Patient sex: M
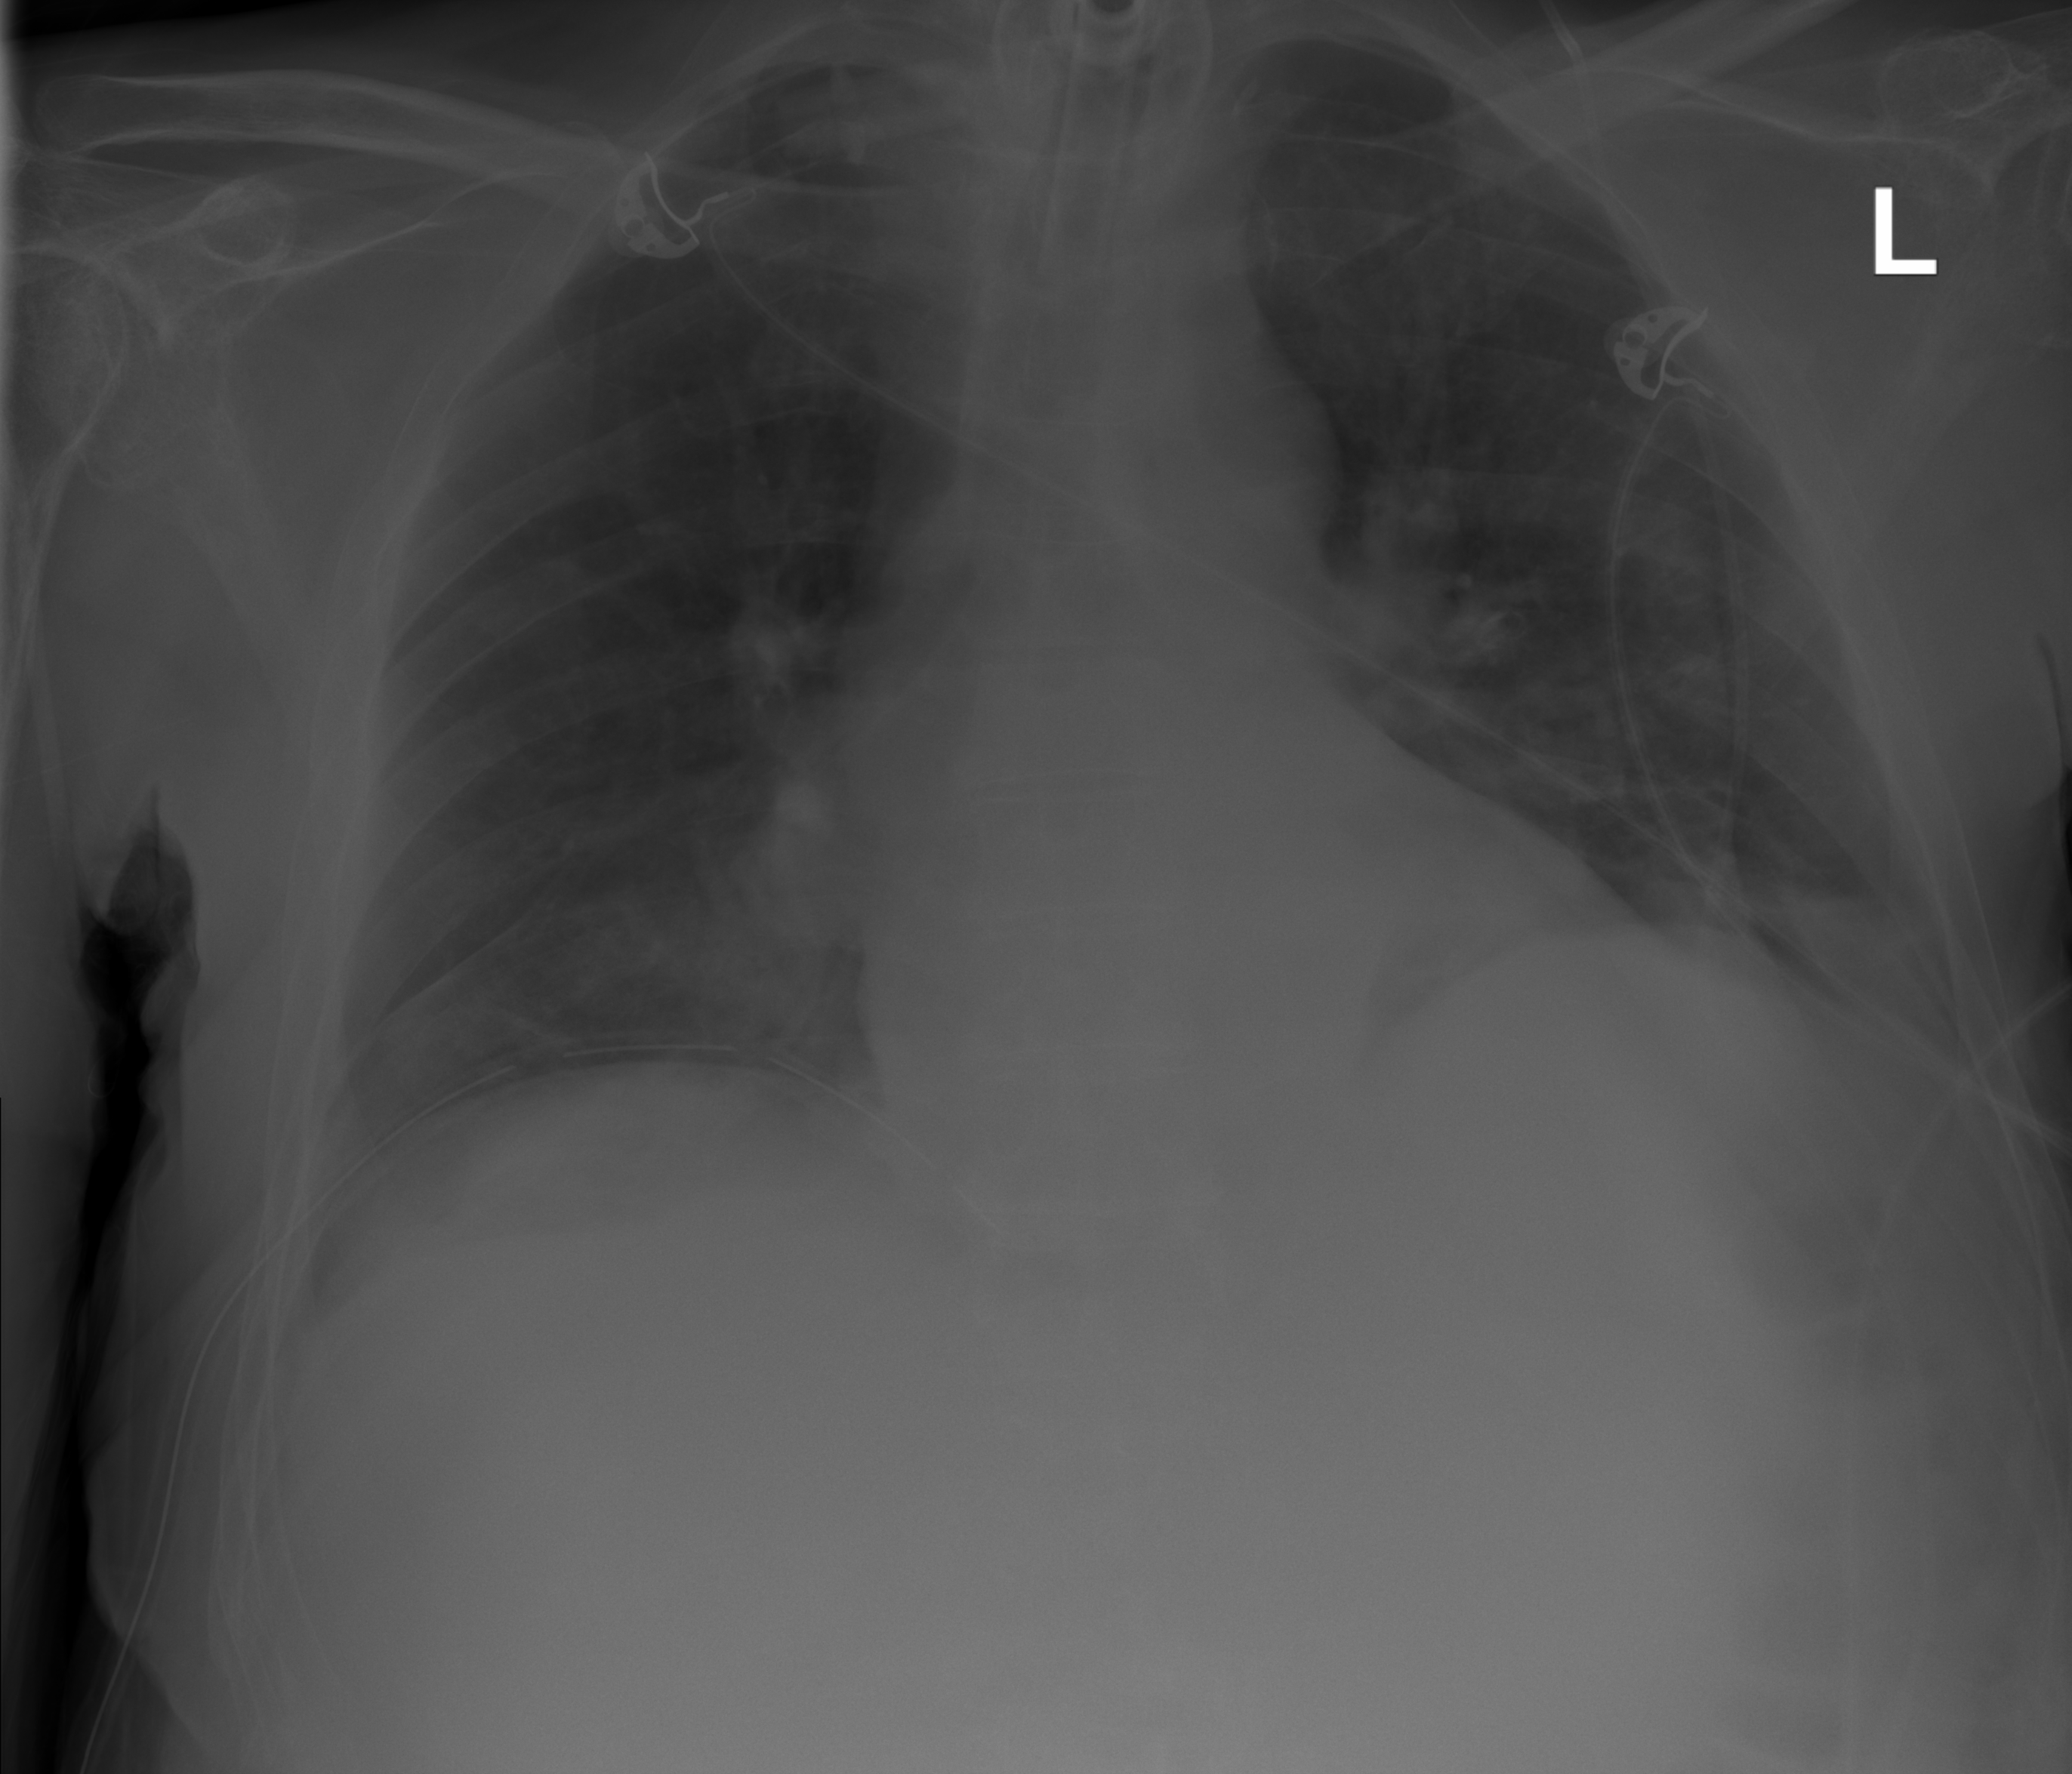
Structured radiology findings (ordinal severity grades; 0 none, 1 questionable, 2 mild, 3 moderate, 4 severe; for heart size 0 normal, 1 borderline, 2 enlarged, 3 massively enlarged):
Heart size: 0
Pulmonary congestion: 0
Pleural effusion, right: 0
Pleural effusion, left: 0
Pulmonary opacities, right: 0
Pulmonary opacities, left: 0
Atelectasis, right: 2
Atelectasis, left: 2